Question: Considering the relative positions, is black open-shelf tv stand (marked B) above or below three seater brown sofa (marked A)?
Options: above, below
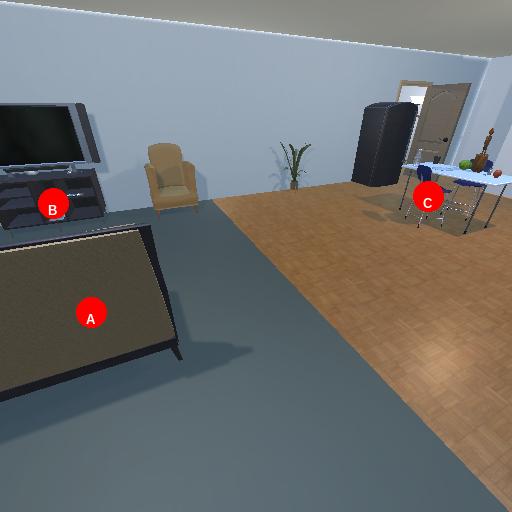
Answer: above